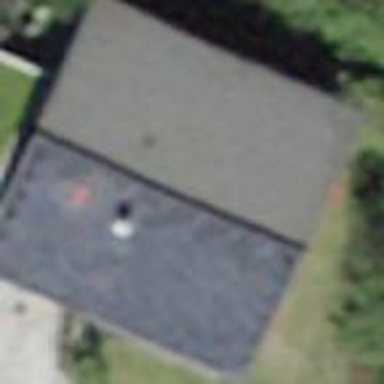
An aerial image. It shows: Building with tiled roof.